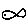
Label: fish